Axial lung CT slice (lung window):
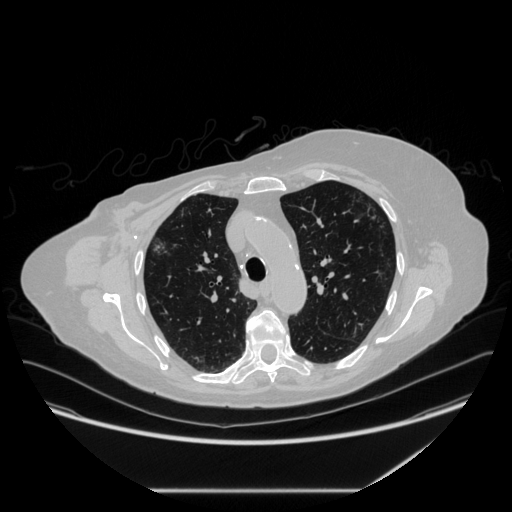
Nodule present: no